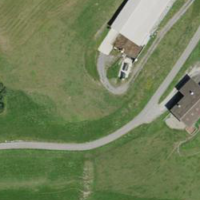
EUNIS habitat code: 24
Species observed at this site:
Campanula rapunculoides